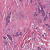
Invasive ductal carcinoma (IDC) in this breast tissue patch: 1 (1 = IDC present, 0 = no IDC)